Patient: sex M, age 66
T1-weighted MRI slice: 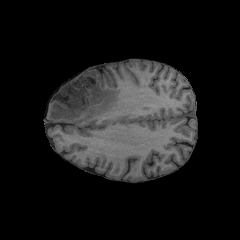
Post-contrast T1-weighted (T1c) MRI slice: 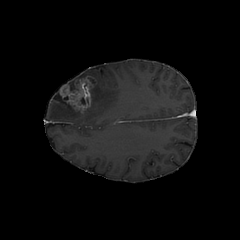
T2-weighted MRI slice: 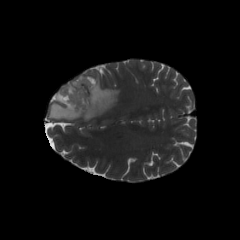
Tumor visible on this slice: yes
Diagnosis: Glioblastoma, IDH-wildtype
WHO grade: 4